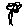
Label: flower